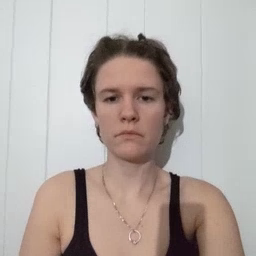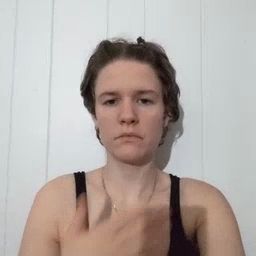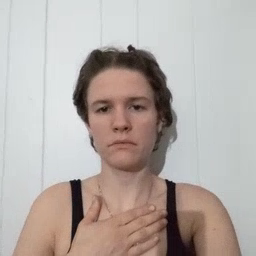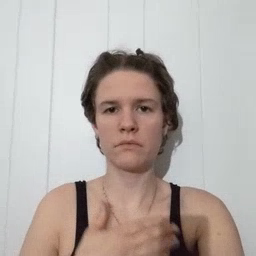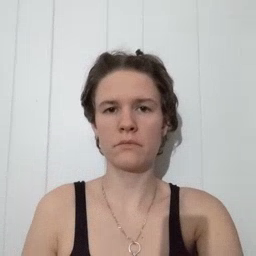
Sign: minemy